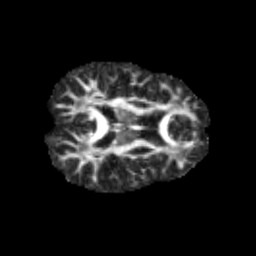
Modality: FA
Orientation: axial
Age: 10
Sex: female
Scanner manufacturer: siemens
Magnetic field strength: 3 T
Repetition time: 3.8 s
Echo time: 0.07 s